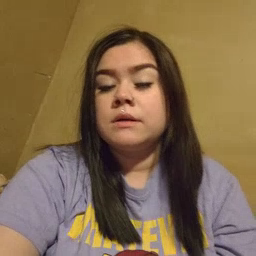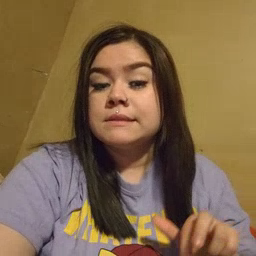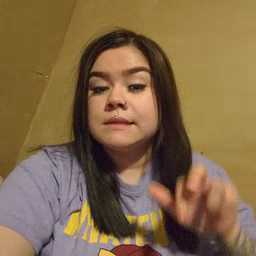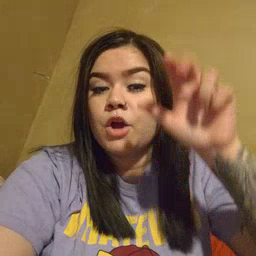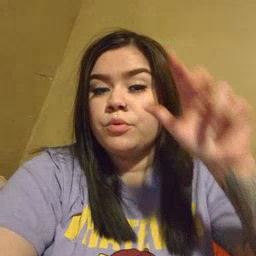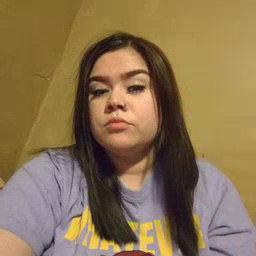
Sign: stairs